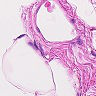
Metastatic tissue present: no